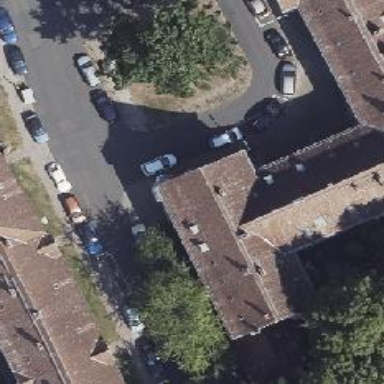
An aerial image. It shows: There is parking obstacle present in the area.